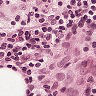
Metastatic tissue present: no